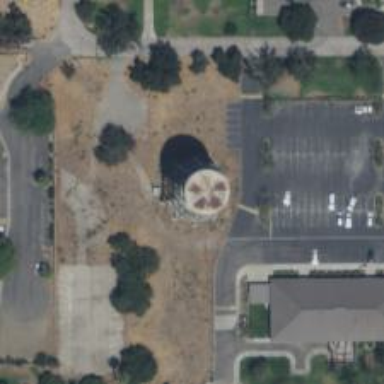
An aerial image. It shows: Water tower that is man-made.